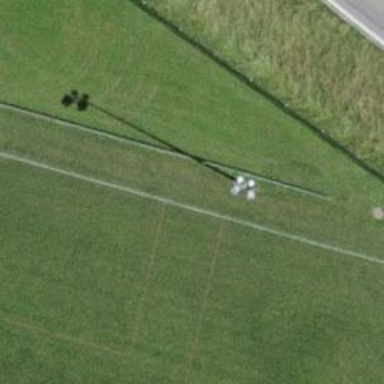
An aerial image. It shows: Mast structure.